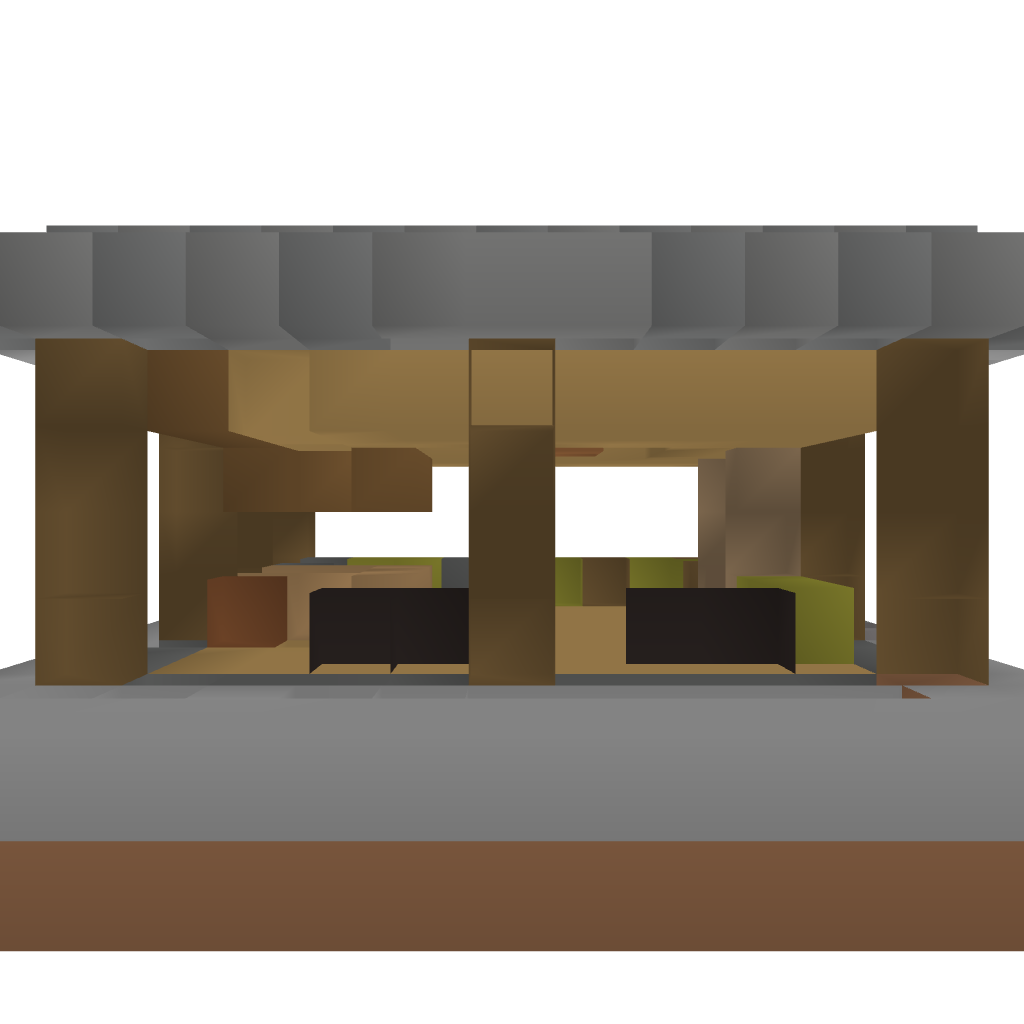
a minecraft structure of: minecraft medieval blacksmith